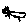
Label: cat